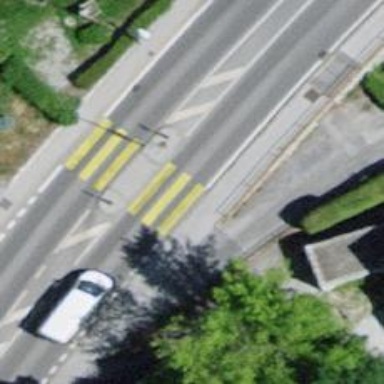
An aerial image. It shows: Zebra crossing on the road.